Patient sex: F
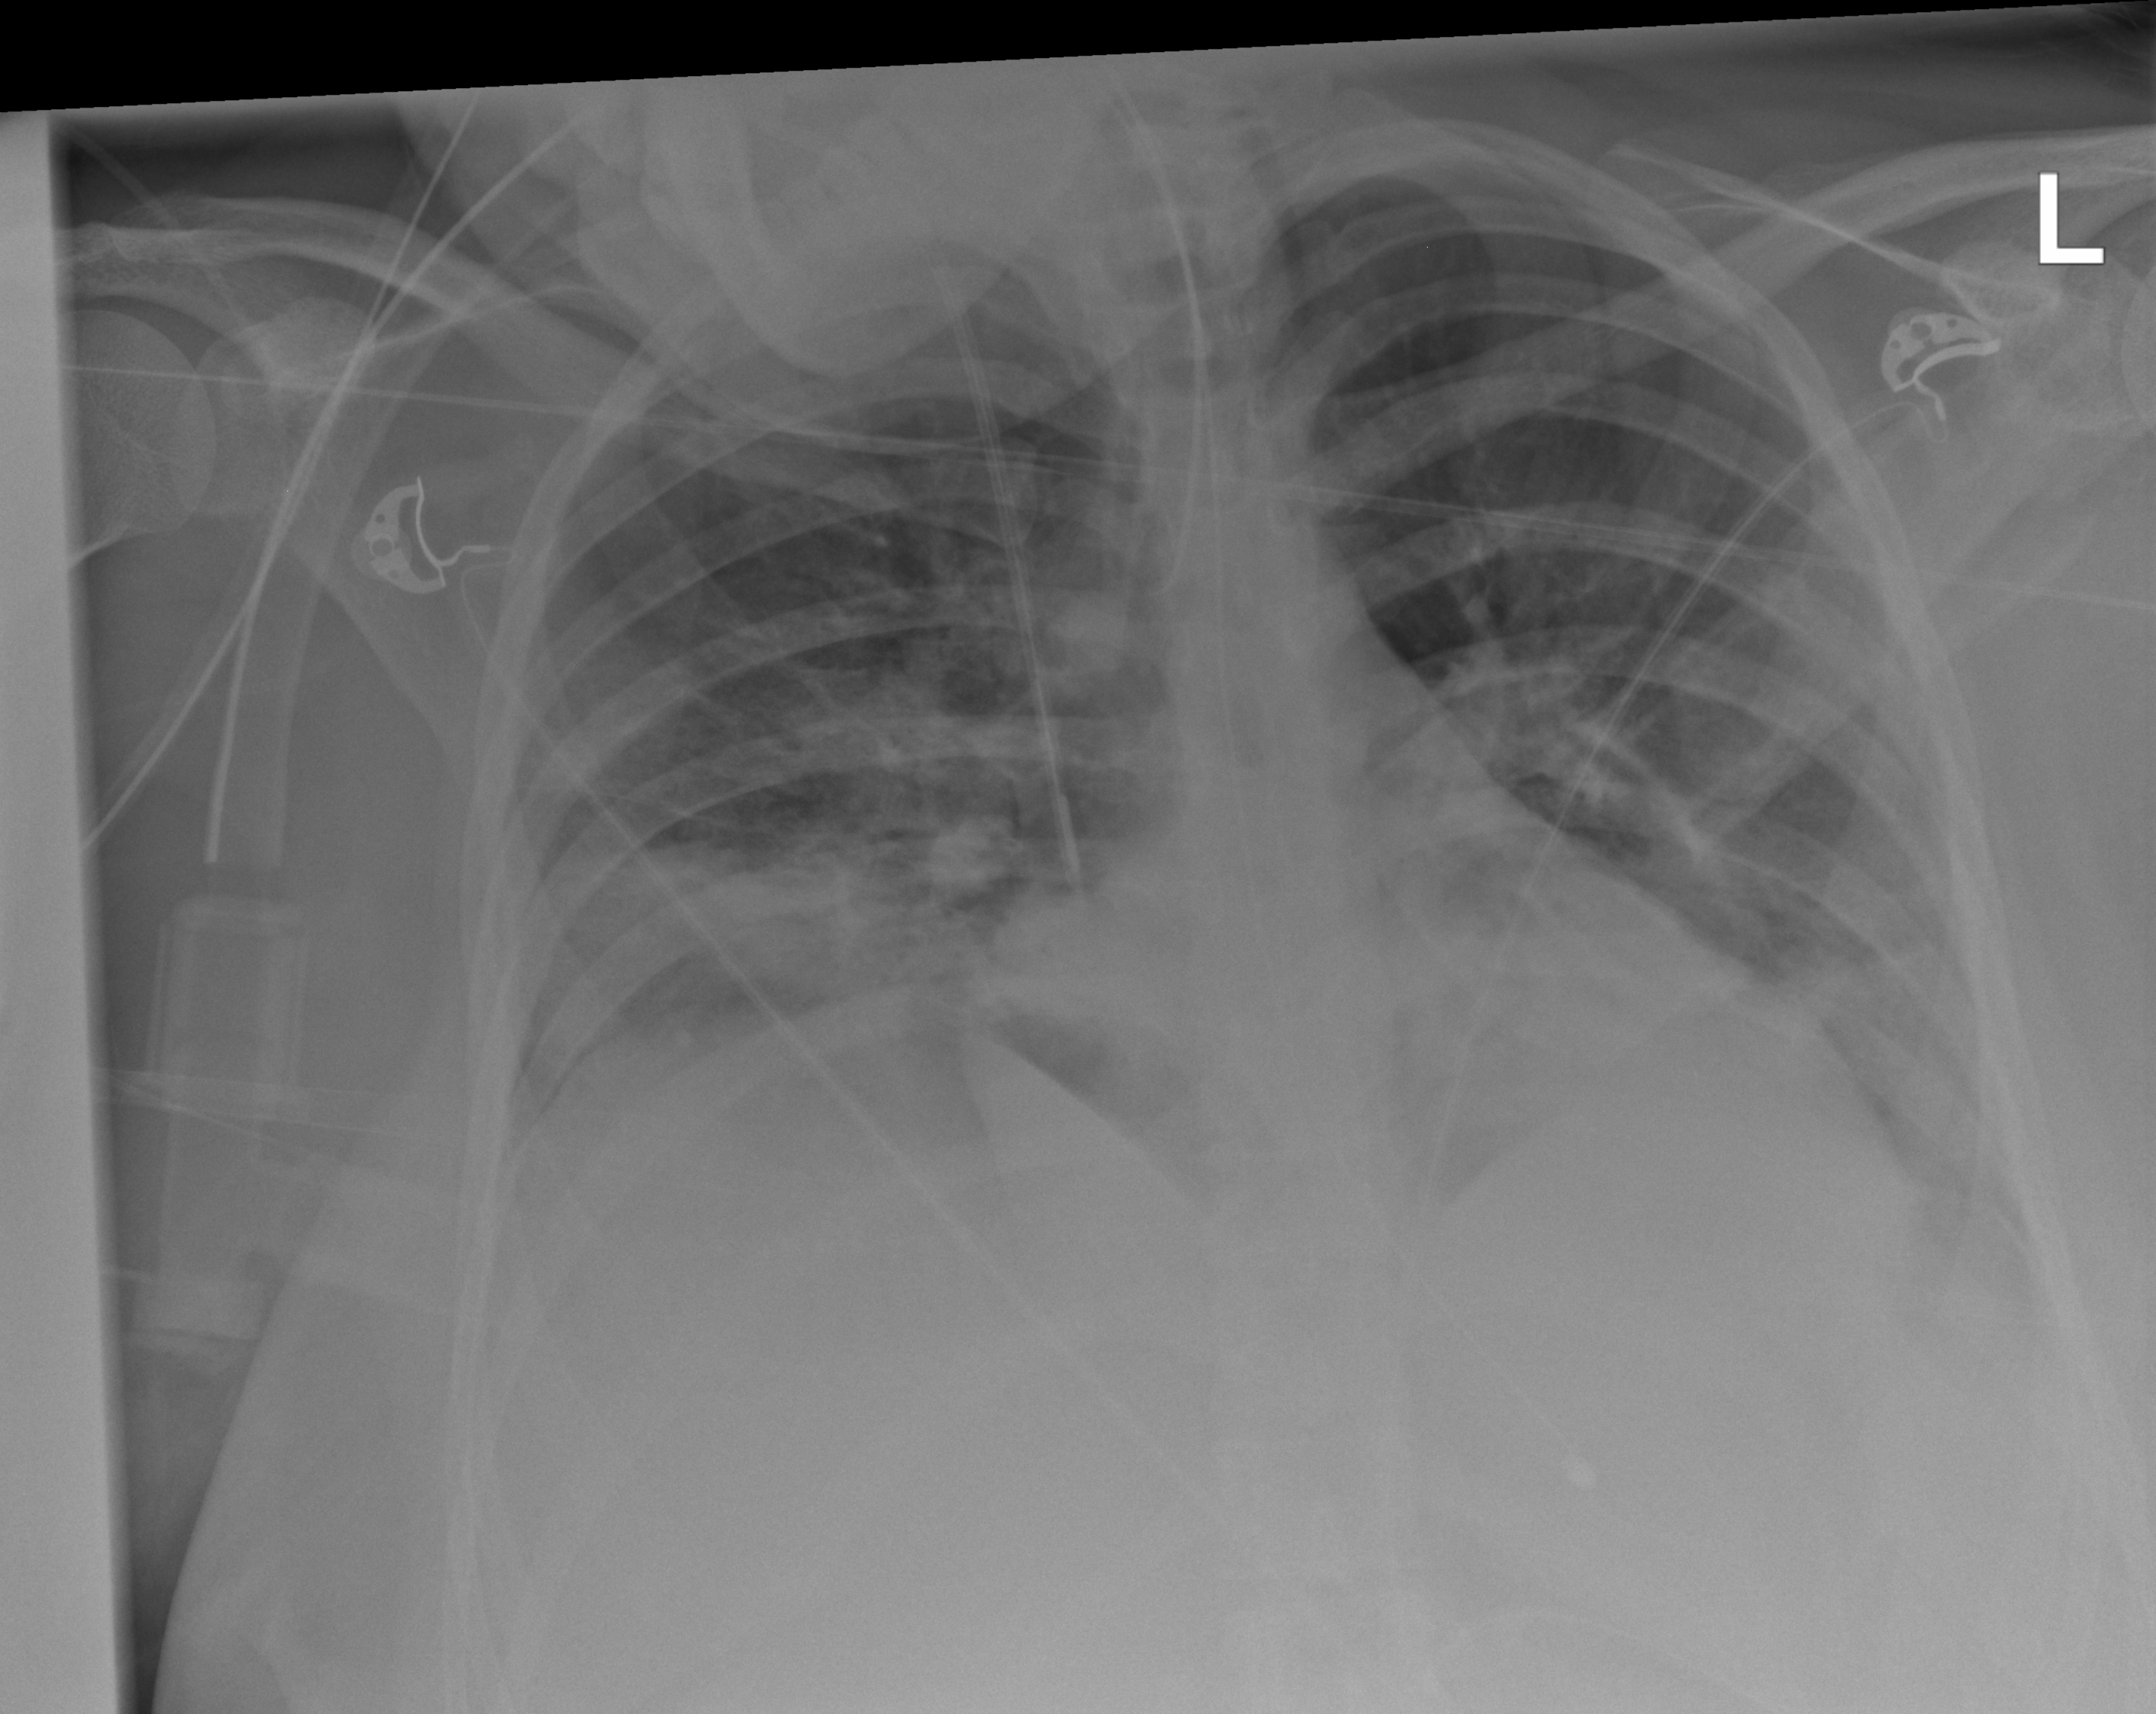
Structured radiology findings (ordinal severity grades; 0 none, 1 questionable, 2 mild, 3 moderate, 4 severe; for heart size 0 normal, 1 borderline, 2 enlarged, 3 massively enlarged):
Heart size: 0
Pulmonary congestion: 0
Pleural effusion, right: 0
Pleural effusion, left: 0
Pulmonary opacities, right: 3
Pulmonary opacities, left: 0
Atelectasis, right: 2
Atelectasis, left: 2